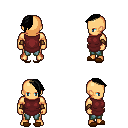
a pixel art fantasy rpg character, male body template, human, tanned skin, maroon tunic, teal pants, black long mohawk hairstyle, leather bracers, brown slippers, four views (front, back, left, right), 2x2 character sprite sheet, small pixel art, hard edges, no anti-aliasing